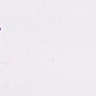
Metastatic tissue present: no